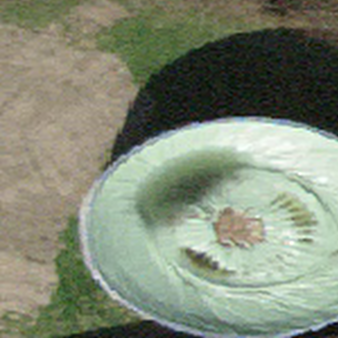
Label: other